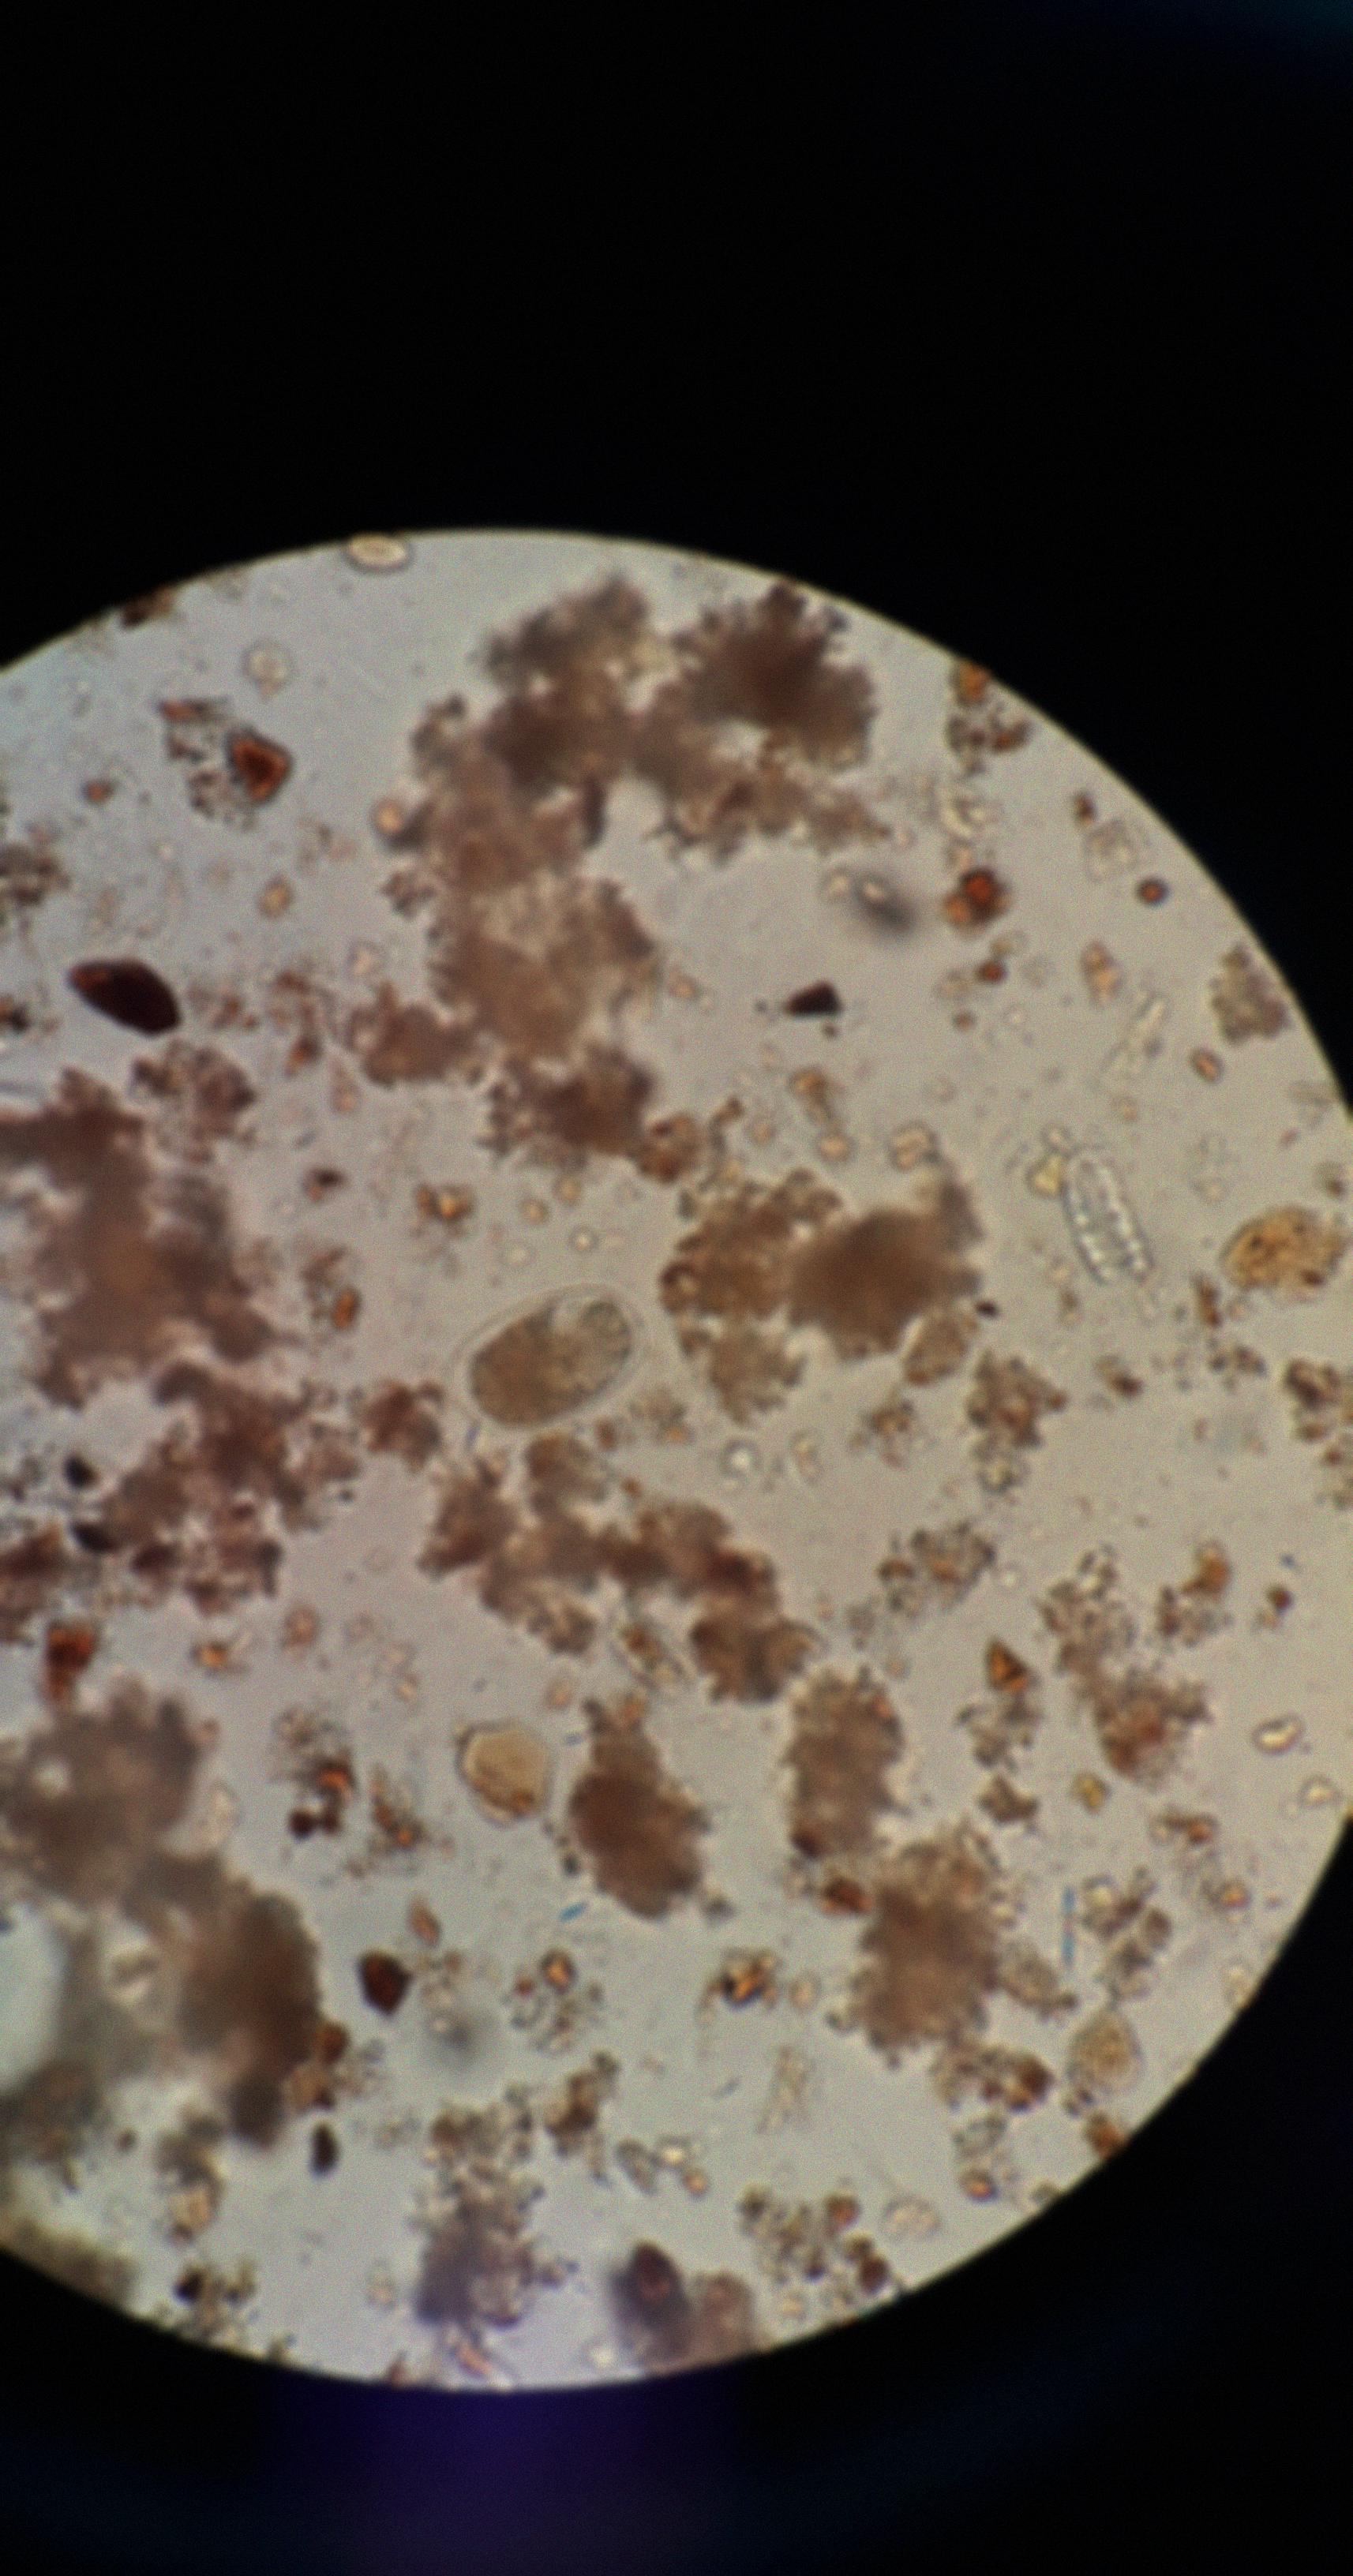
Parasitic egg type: Hookworm egg